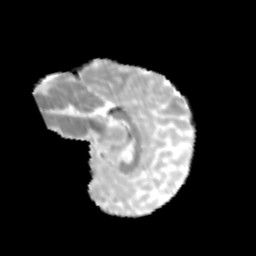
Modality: MD
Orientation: sagittal
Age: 10
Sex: male
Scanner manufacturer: siemens
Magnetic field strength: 3 T
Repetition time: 3.8 s
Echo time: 0.07 s